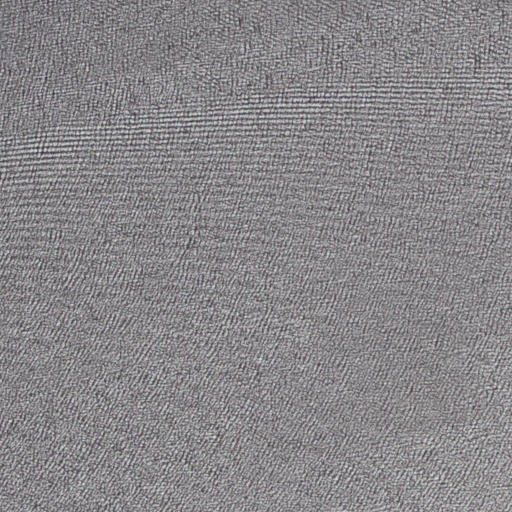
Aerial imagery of island in North Carolina named Hog Island containing only open water